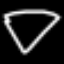
Label: diamond